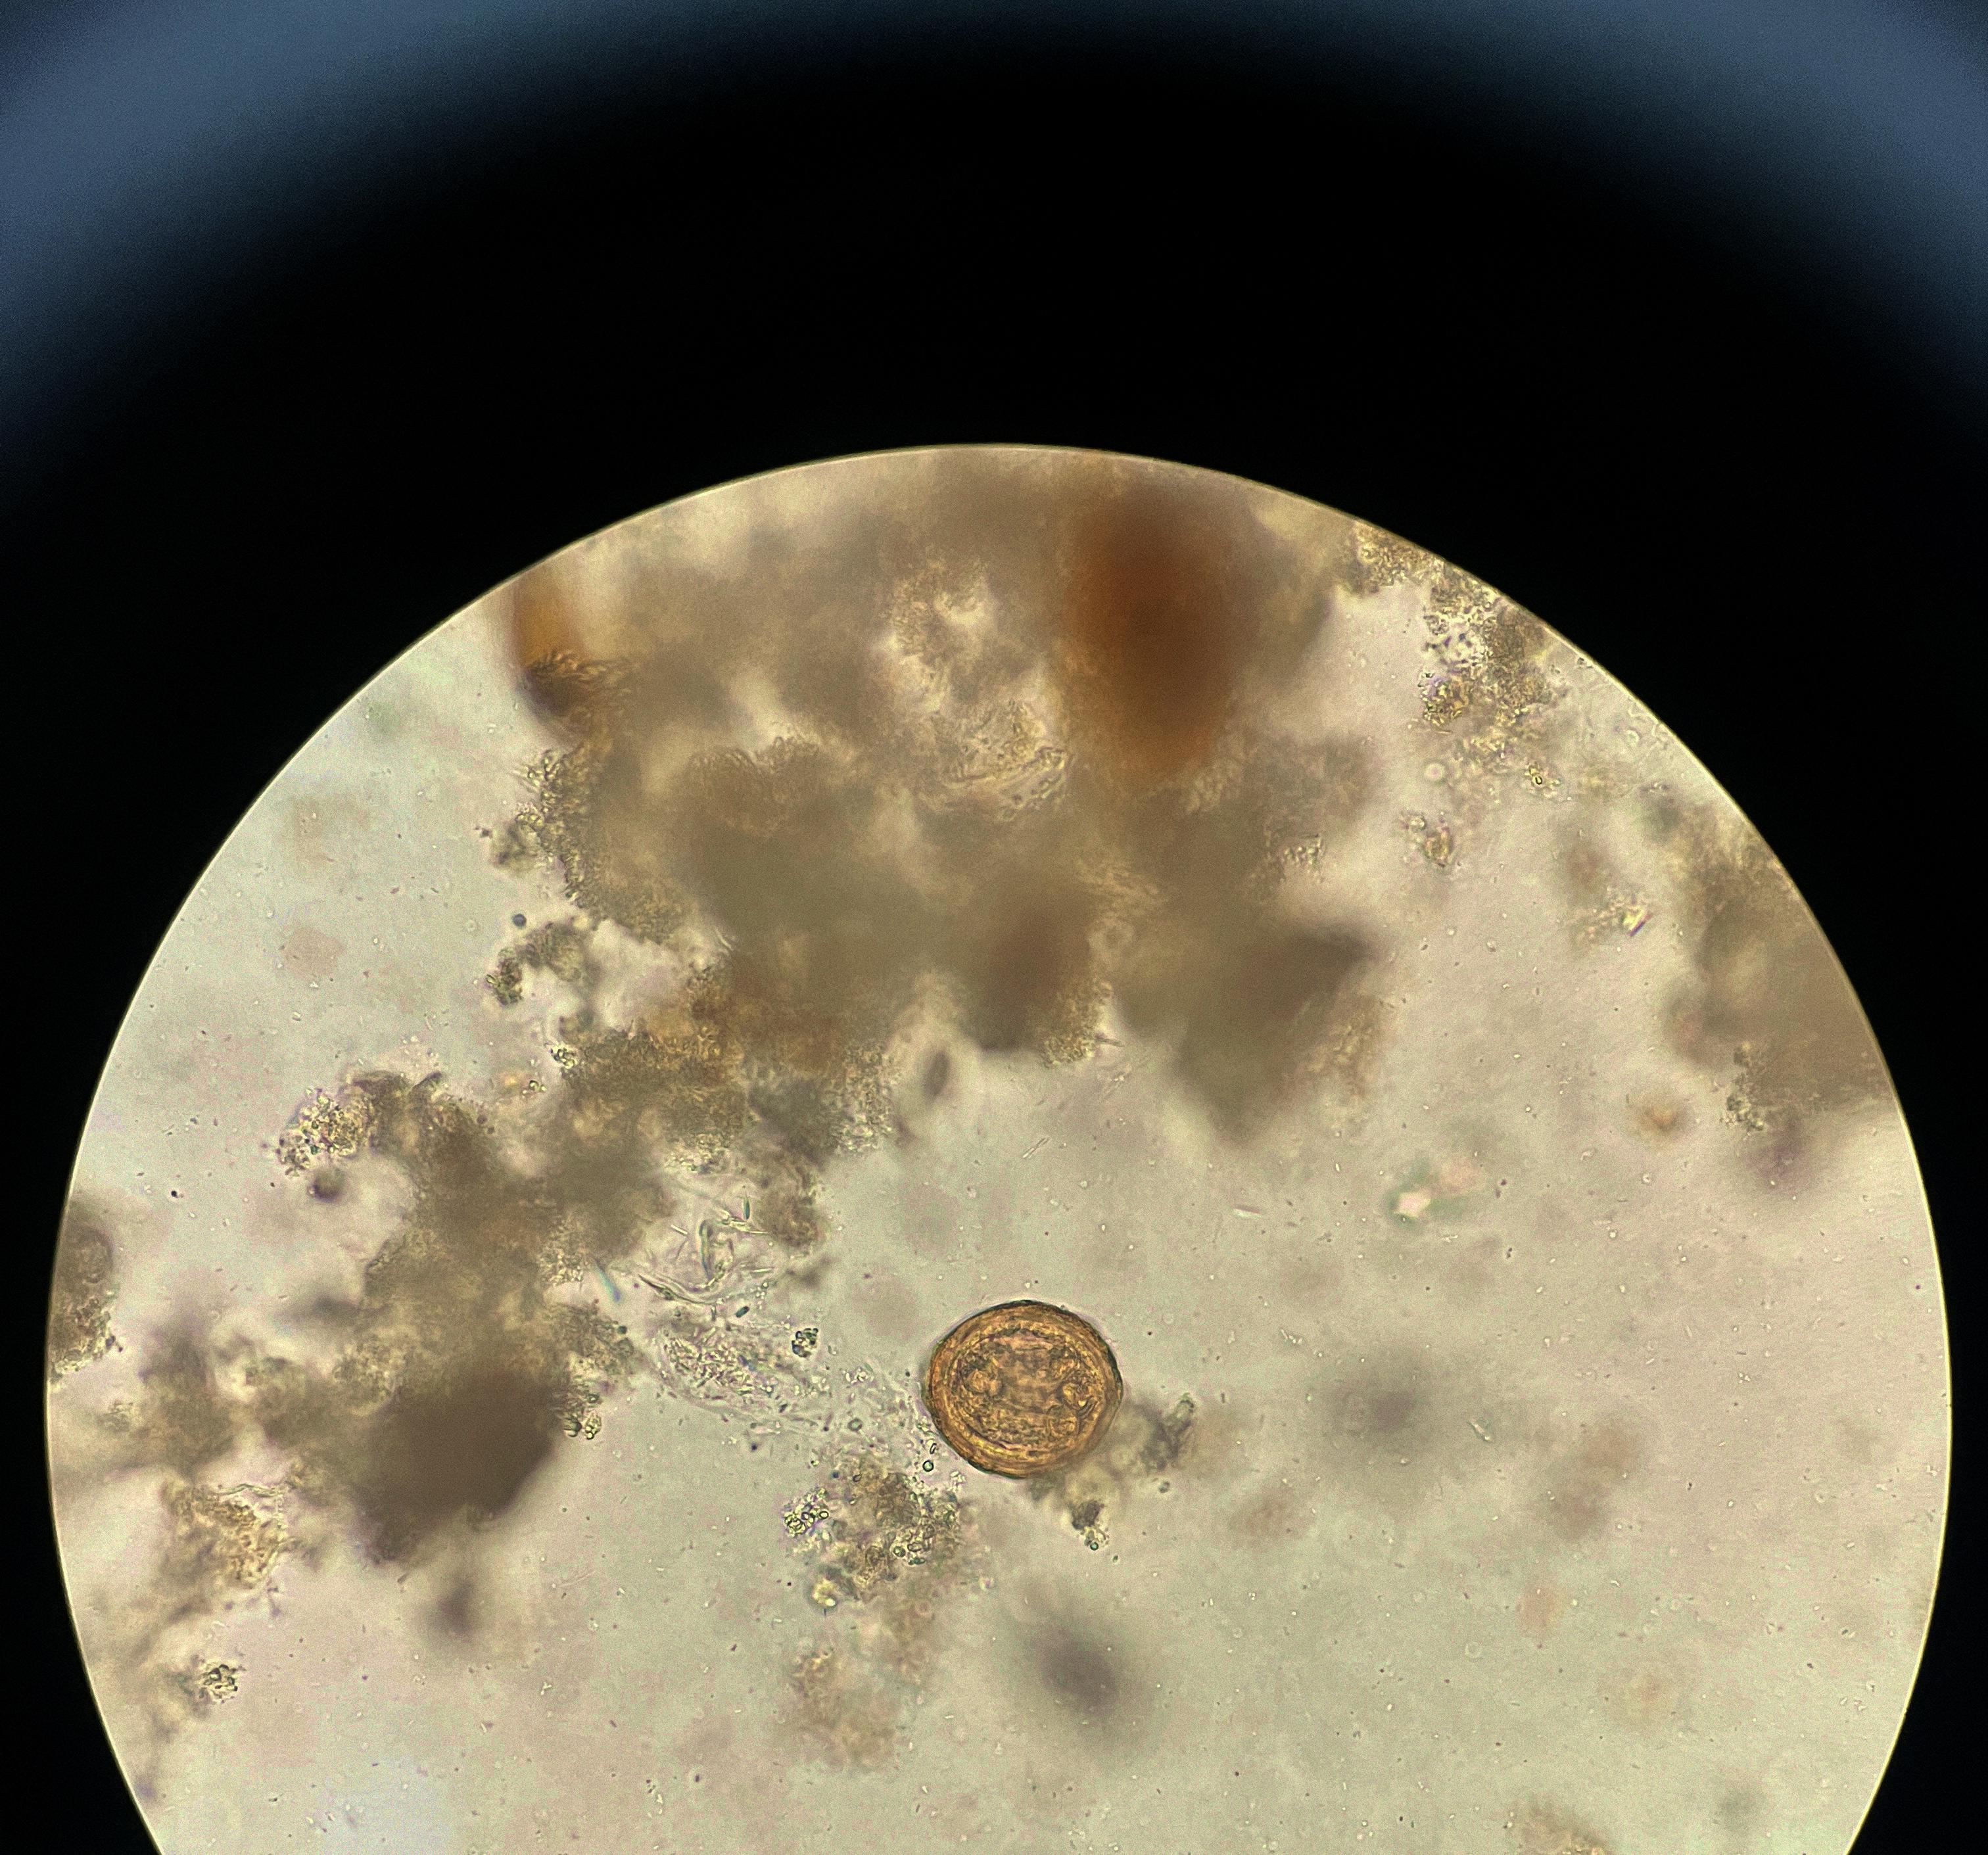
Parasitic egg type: Ascaris lumbricoides